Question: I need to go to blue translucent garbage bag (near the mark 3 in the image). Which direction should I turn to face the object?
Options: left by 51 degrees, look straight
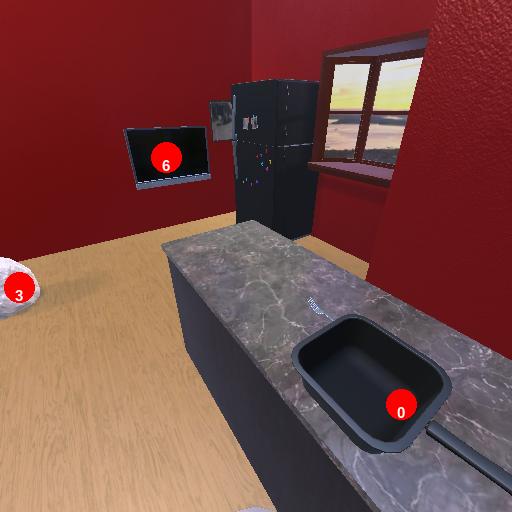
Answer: left by 51 degrees